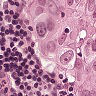
Metastatic tissue present: yes